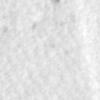
Label: no_change